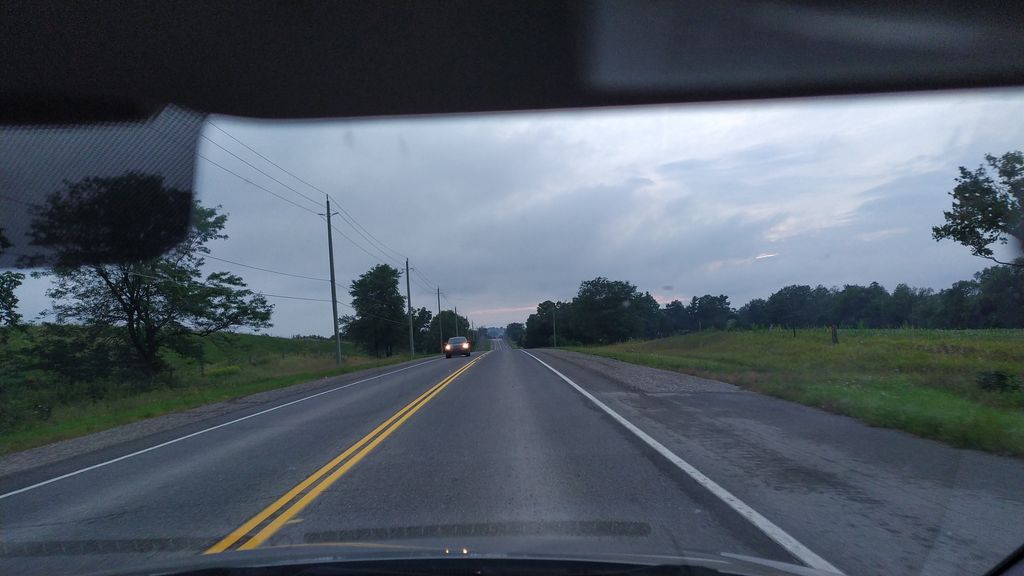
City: kitchener-waterloo